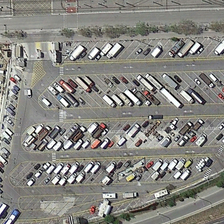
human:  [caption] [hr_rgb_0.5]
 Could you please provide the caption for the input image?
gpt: some buses cars and so on .

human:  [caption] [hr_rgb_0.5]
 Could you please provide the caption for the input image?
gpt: a triangular area of the parking lot .

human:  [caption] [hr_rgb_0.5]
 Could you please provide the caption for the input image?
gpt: a triangular area of the parking lot .

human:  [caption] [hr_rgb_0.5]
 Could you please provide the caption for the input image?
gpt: some buses cars and so on .

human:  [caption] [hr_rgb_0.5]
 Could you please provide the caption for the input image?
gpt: a triangular area of the parking lot .